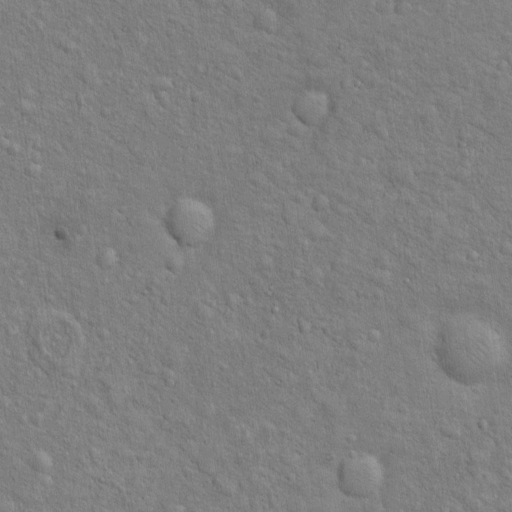
Classes present: Background